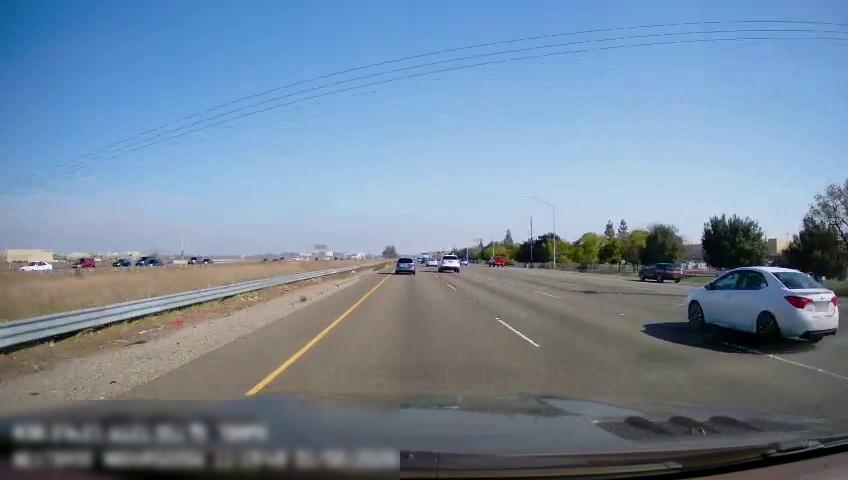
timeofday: Day
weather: Sunny
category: Drivable Space
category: Vehicles | Car
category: Vehicles | Car
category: Vehicles | Car
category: Vehicles | Car
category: Vehicles | Truck
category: Vehicles | Car
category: Vehicles | SUV
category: Vehicles | Car
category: Vehicles | Car
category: Vehicles | Car
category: Vehicles | Car
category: Vehicles | Car
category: Vehicles | Car
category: Lanes | Current Lane
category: Lanes | Current Lane
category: Lanes | Alternate Lane
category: Lanes | Alternate Lane
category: Lanes | Alternate Lane